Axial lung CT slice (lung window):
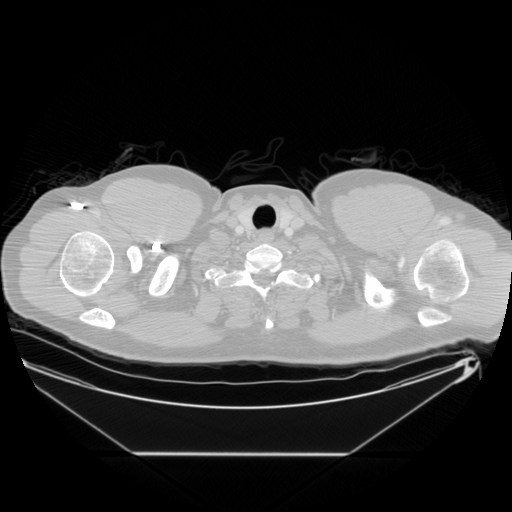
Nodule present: no